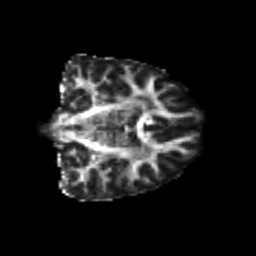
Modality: FA
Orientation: coronal
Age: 24
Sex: female
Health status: healthy
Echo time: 0.074 s